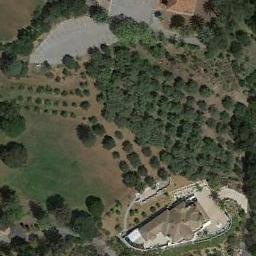
Label: residential